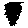
Label: car